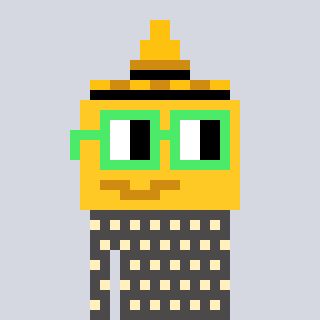
a pixel art character with square light green glasses, a mustard-shaped head and a grayscale-colored body on a cool background